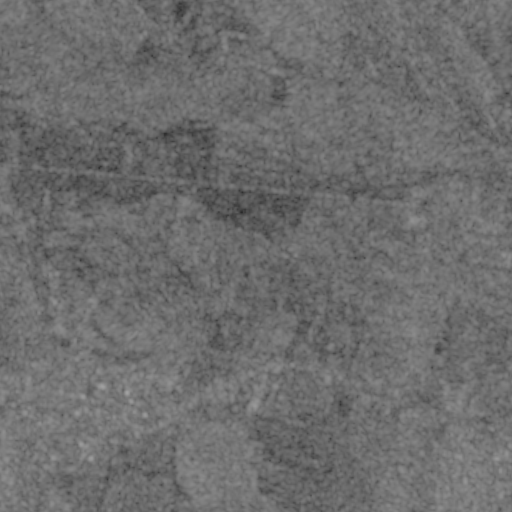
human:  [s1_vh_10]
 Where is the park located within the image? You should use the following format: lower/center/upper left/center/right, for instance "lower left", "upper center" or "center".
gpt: The park is located in the lower left of the image.
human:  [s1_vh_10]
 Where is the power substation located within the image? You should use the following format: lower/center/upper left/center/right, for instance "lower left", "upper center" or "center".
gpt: The power substation is located in the lower center of the image.
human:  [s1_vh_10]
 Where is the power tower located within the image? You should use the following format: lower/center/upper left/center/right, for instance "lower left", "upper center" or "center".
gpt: The power tower is located in the lower left of the image.
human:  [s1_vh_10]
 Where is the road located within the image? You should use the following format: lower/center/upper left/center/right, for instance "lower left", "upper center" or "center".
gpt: There is no road in the image.

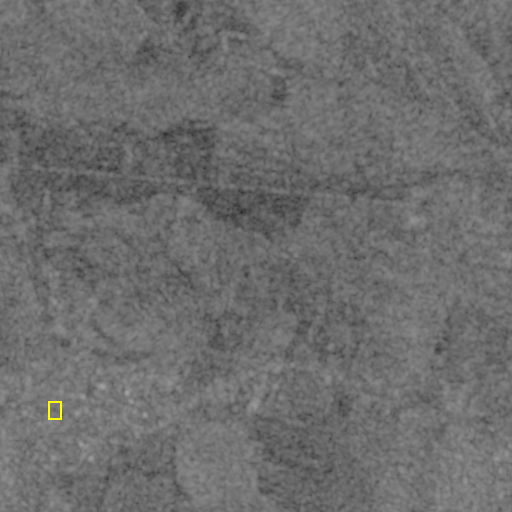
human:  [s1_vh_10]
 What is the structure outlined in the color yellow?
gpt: The structure outlined in yellow is a park.
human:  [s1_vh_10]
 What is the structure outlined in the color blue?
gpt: There is no blue outline.